Interaction volume radius: 5 \u00c5
Interaction volume height: 30 \u00c5
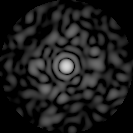
Disorder parameter: 0.8664